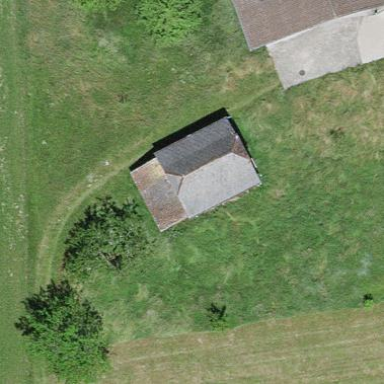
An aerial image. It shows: Barn.